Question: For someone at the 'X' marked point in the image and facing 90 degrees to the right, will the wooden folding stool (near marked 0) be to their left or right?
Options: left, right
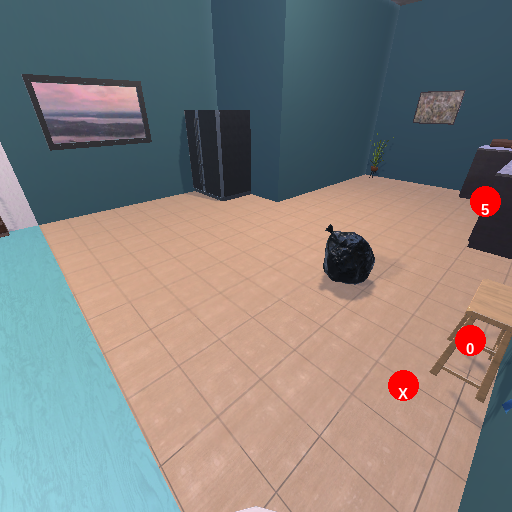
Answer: left